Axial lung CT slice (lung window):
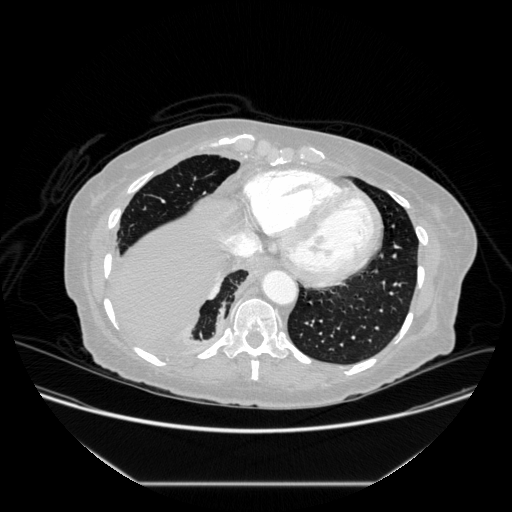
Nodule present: no